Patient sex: M
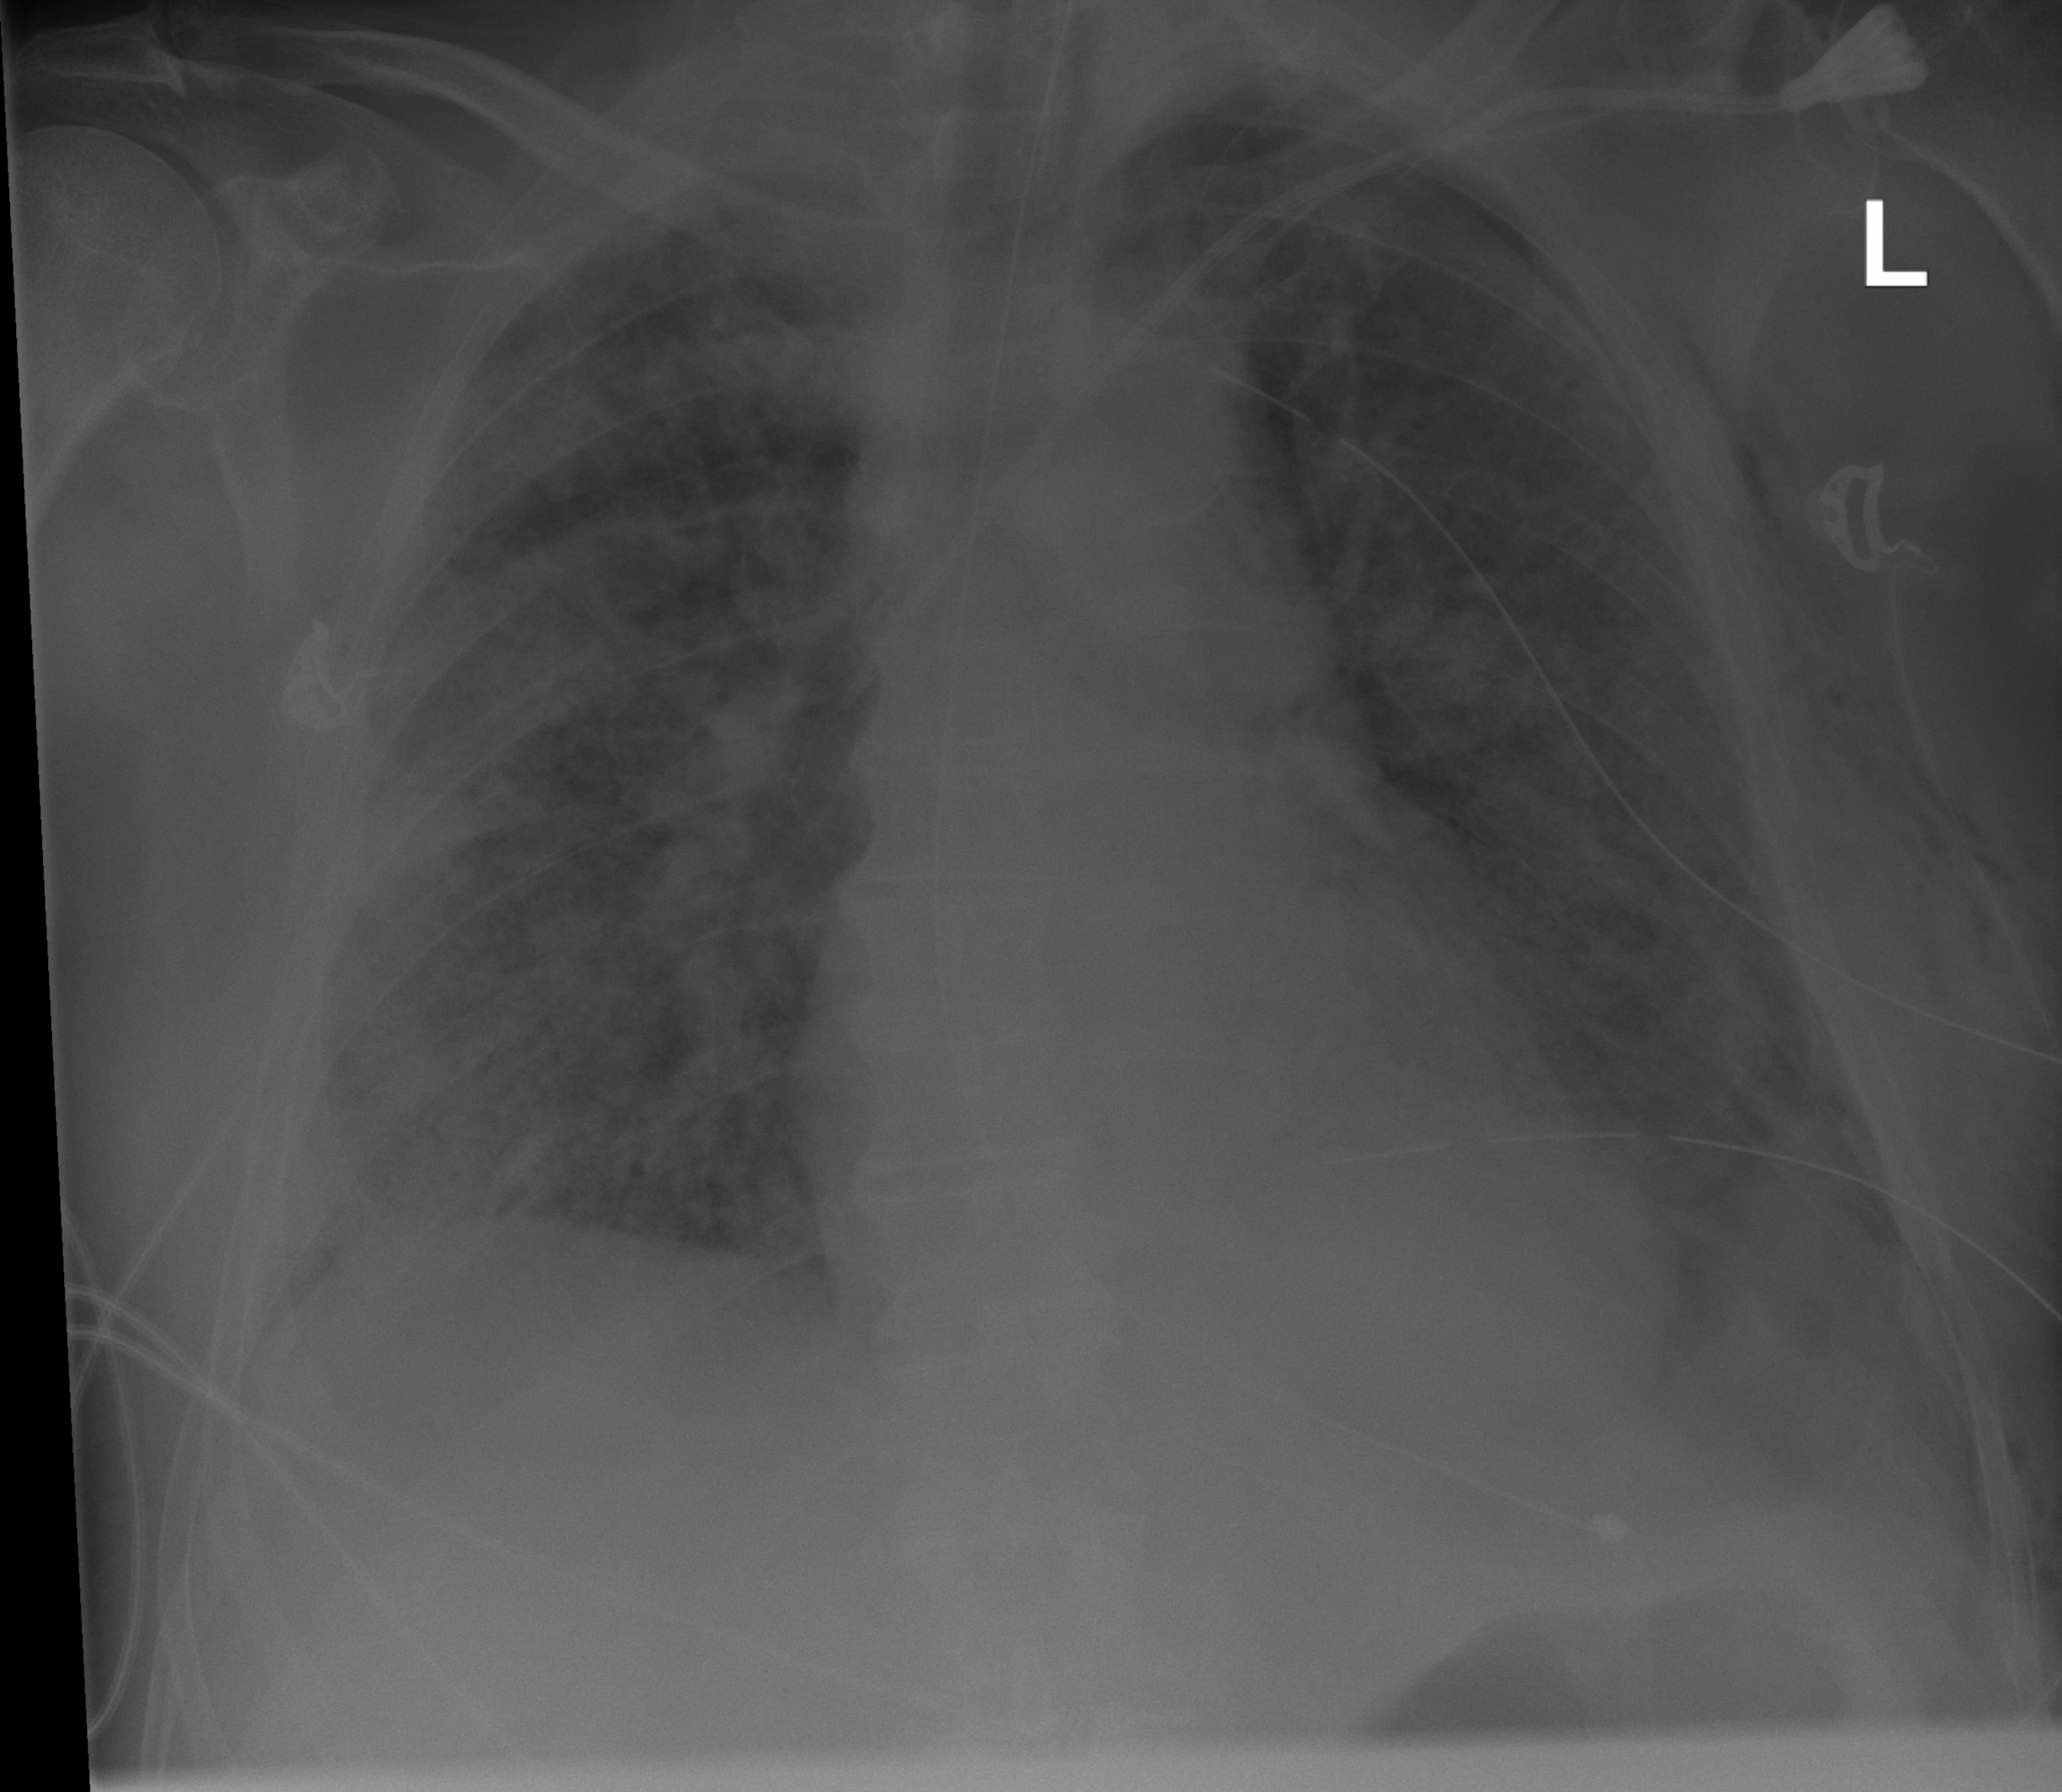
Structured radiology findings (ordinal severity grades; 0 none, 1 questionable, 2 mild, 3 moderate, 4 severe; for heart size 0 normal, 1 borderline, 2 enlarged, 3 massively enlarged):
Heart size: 0
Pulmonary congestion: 0
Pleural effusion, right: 2
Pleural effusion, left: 2
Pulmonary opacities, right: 3
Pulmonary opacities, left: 3
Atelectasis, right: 2
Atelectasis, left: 2